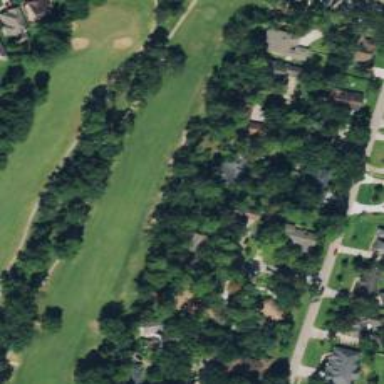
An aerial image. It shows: Rough grassy area used for golf.